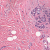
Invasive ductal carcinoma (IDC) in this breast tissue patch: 0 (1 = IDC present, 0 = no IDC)